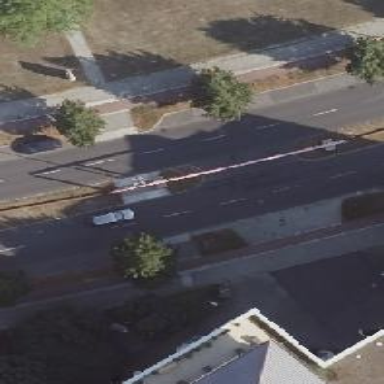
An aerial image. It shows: Unmarked footway crossing with central island.